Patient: sex M, age 64
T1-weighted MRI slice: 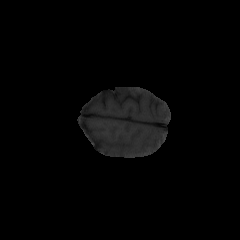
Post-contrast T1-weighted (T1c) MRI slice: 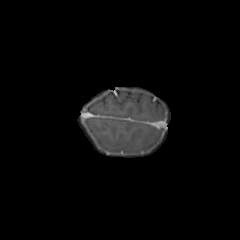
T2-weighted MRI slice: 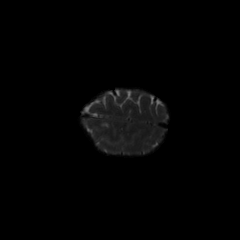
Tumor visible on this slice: yes
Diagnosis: Astrocytoma, IDH-mutant
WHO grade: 3